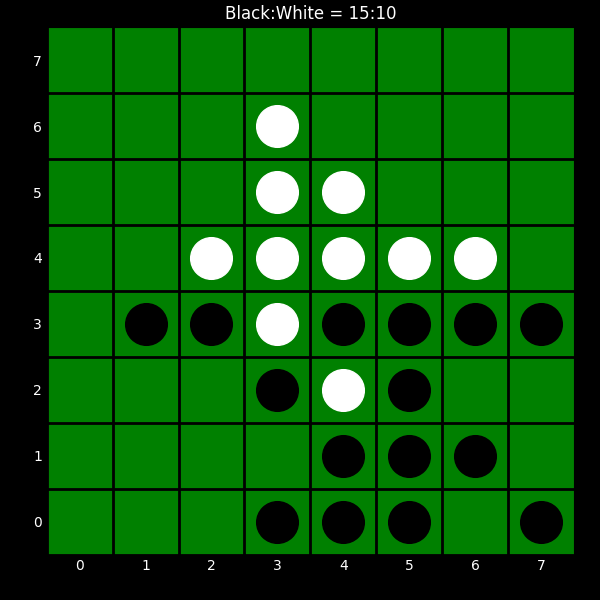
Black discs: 15
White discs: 10